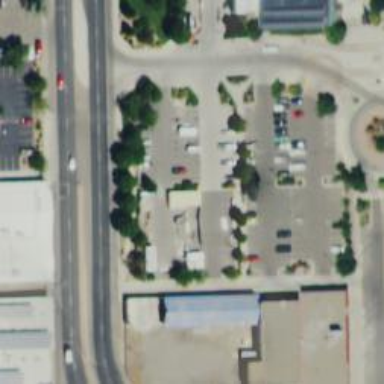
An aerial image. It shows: Parking space.